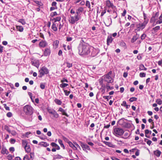
Tumor epithelial tissue: yes
Tumor-associated stroma tissue: yes
Normal tissue: no